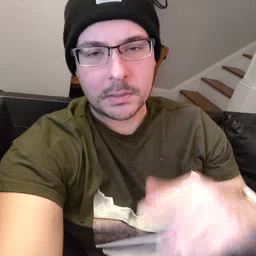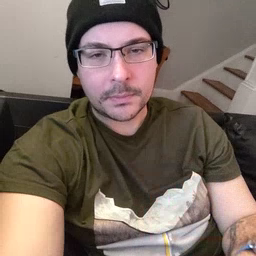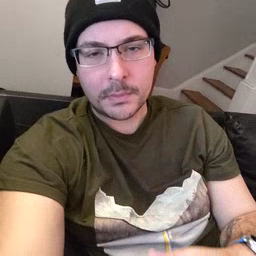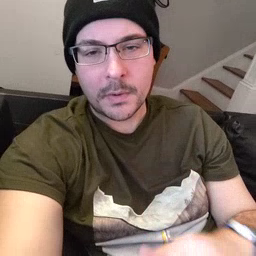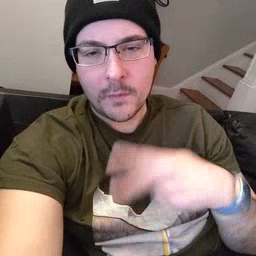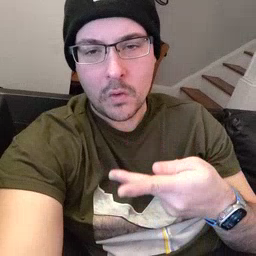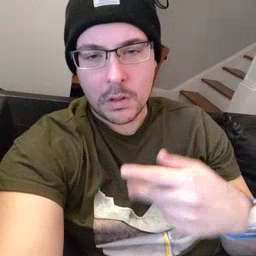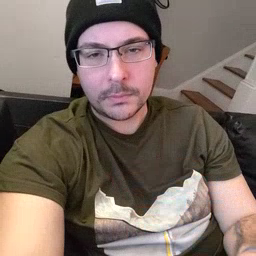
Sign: fall